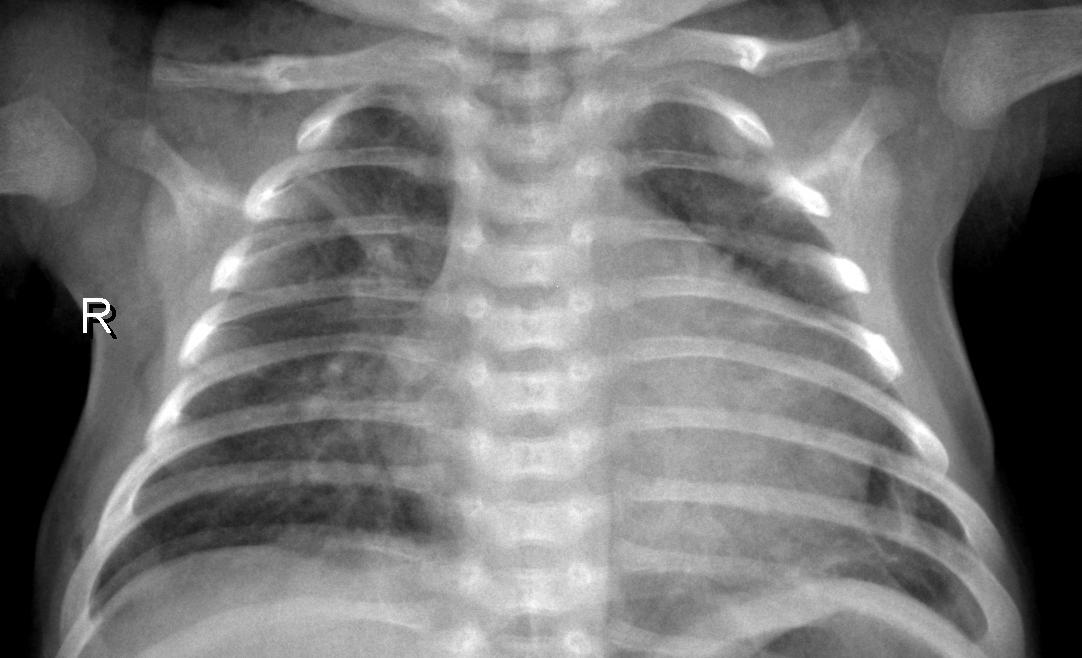
Diagnosis: PNEUMONIA